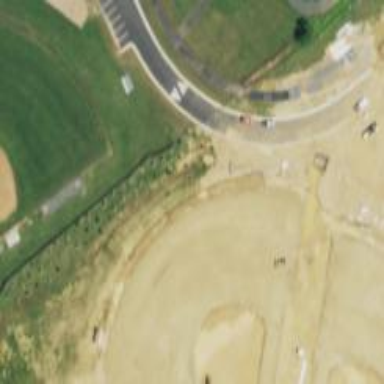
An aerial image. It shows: Softball pitch for leisure sports.